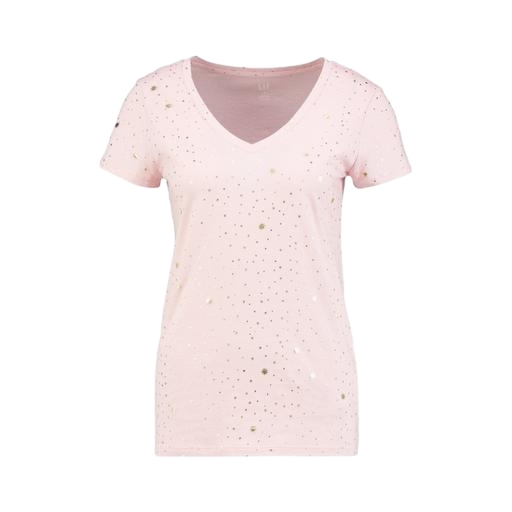
pink printed studded t-shirt only macy, v-neck and gold print, pink star allover graphic t-shirt, white background